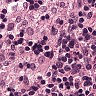
Metastatic tissue present: no